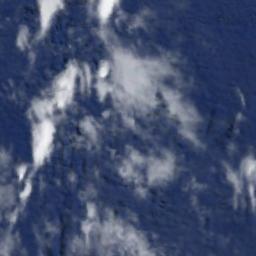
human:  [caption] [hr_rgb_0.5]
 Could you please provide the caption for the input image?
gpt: There is a little thin cloud above the farmland .

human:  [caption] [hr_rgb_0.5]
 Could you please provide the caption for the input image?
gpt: The white cloud is above land .

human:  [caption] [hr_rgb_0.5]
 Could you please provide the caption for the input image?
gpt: The cumulus clouds are located above the surface of the sea .

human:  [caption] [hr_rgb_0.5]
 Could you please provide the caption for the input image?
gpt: Sparse white clouds on blue sea .

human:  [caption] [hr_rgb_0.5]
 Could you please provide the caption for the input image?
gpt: There are some gauzy clouds over a blue sea .